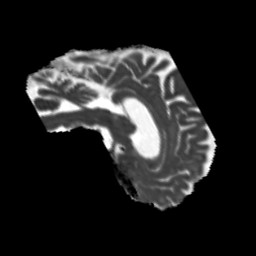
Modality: MD
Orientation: sagittal
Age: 52
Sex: male
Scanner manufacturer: siemens
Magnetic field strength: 3 T
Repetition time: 5.25 s
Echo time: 0.08 s